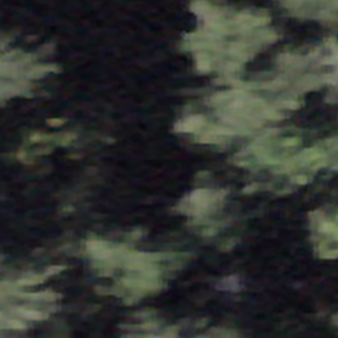
Label: other